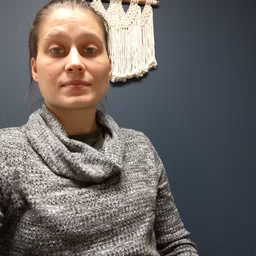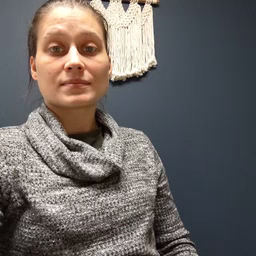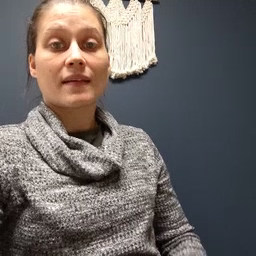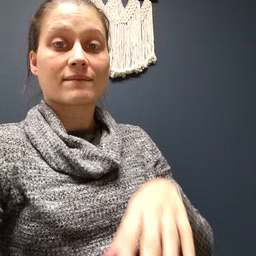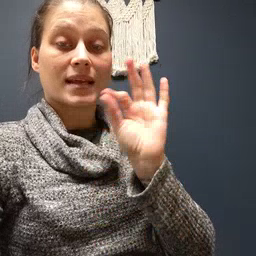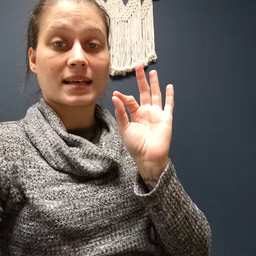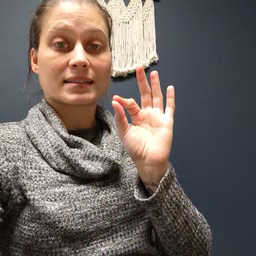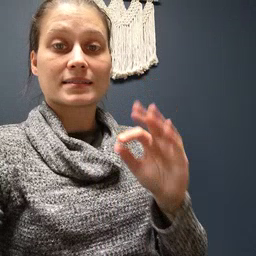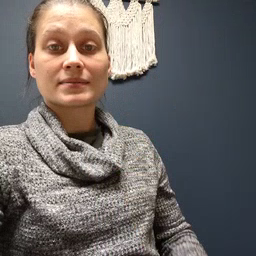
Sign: find